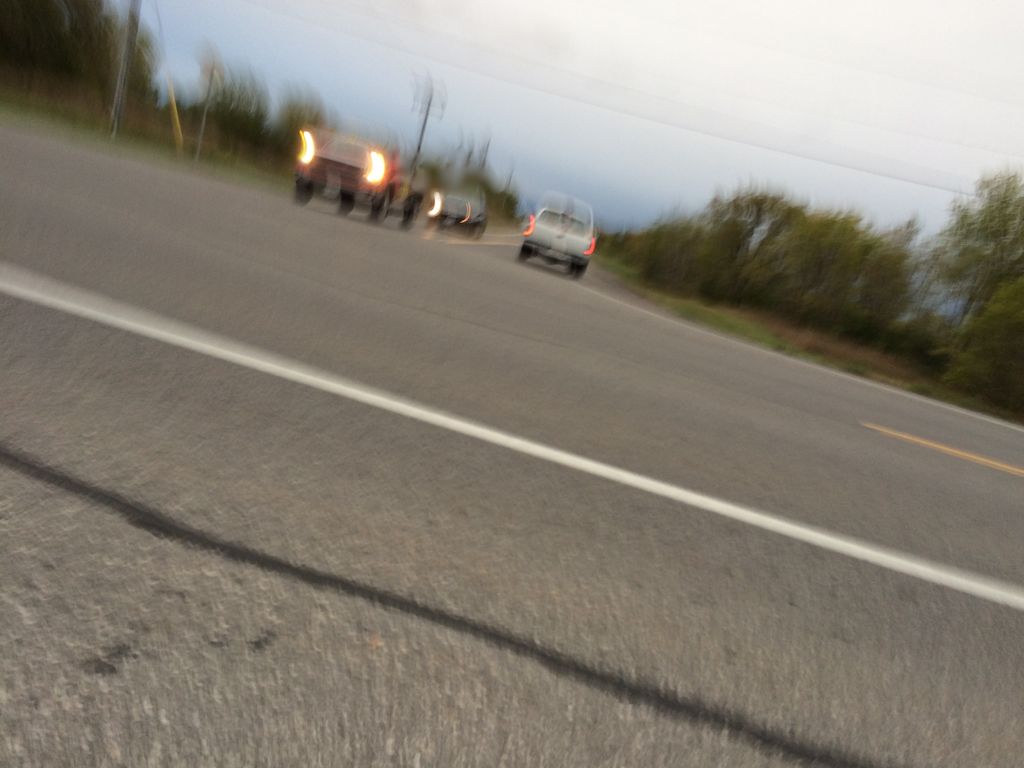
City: ottawa-gatineau